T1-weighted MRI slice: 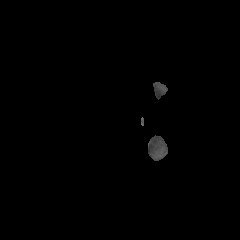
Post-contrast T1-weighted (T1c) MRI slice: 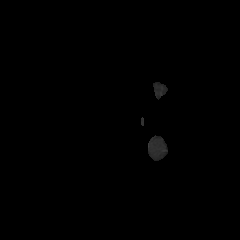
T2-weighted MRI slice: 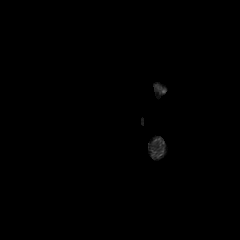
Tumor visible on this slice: no